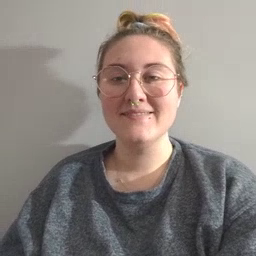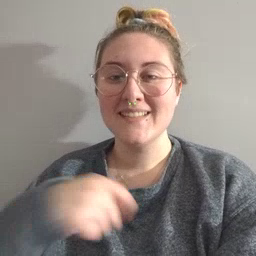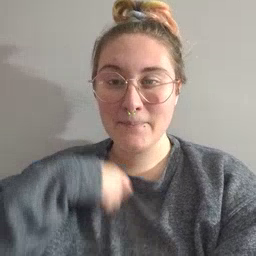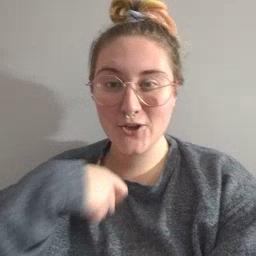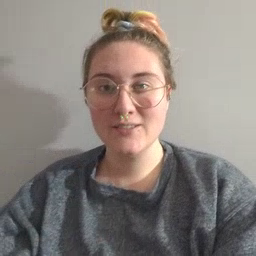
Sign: zipper